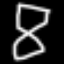
Label: hourglass